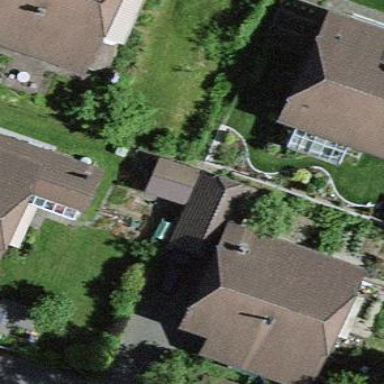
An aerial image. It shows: Garage.